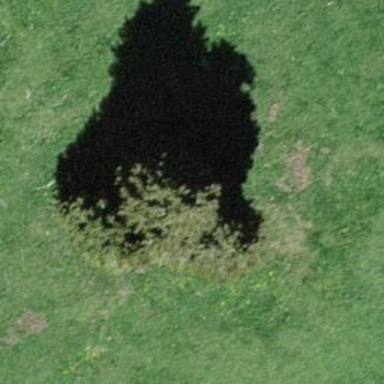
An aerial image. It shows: Needle-leaved tree in nature.